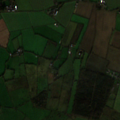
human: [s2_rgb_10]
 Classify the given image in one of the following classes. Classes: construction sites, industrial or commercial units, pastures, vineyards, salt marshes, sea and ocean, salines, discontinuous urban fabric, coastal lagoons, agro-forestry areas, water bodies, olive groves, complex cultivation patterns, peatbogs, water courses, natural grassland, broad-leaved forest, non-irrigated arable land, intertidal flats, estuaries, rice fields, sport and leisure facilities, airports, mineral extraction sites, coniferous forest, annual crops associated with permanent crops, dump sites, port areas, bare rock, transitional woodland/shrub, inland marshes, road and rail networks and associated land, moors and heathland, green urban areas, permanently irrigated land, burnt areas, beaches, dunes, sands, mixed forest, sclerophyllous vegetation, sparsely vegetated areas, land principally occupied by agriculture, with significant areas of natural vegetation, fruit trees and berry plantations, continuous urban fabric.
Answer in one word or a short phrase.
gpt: non-irrigated arable land, pastures, complex cultivation patterns